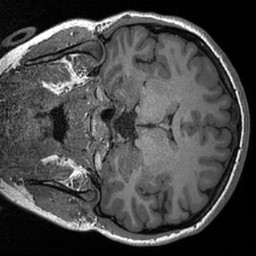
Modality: T1w
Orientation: coronal
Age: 25
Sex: female